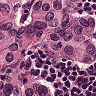
Metastatic tissue present: yes